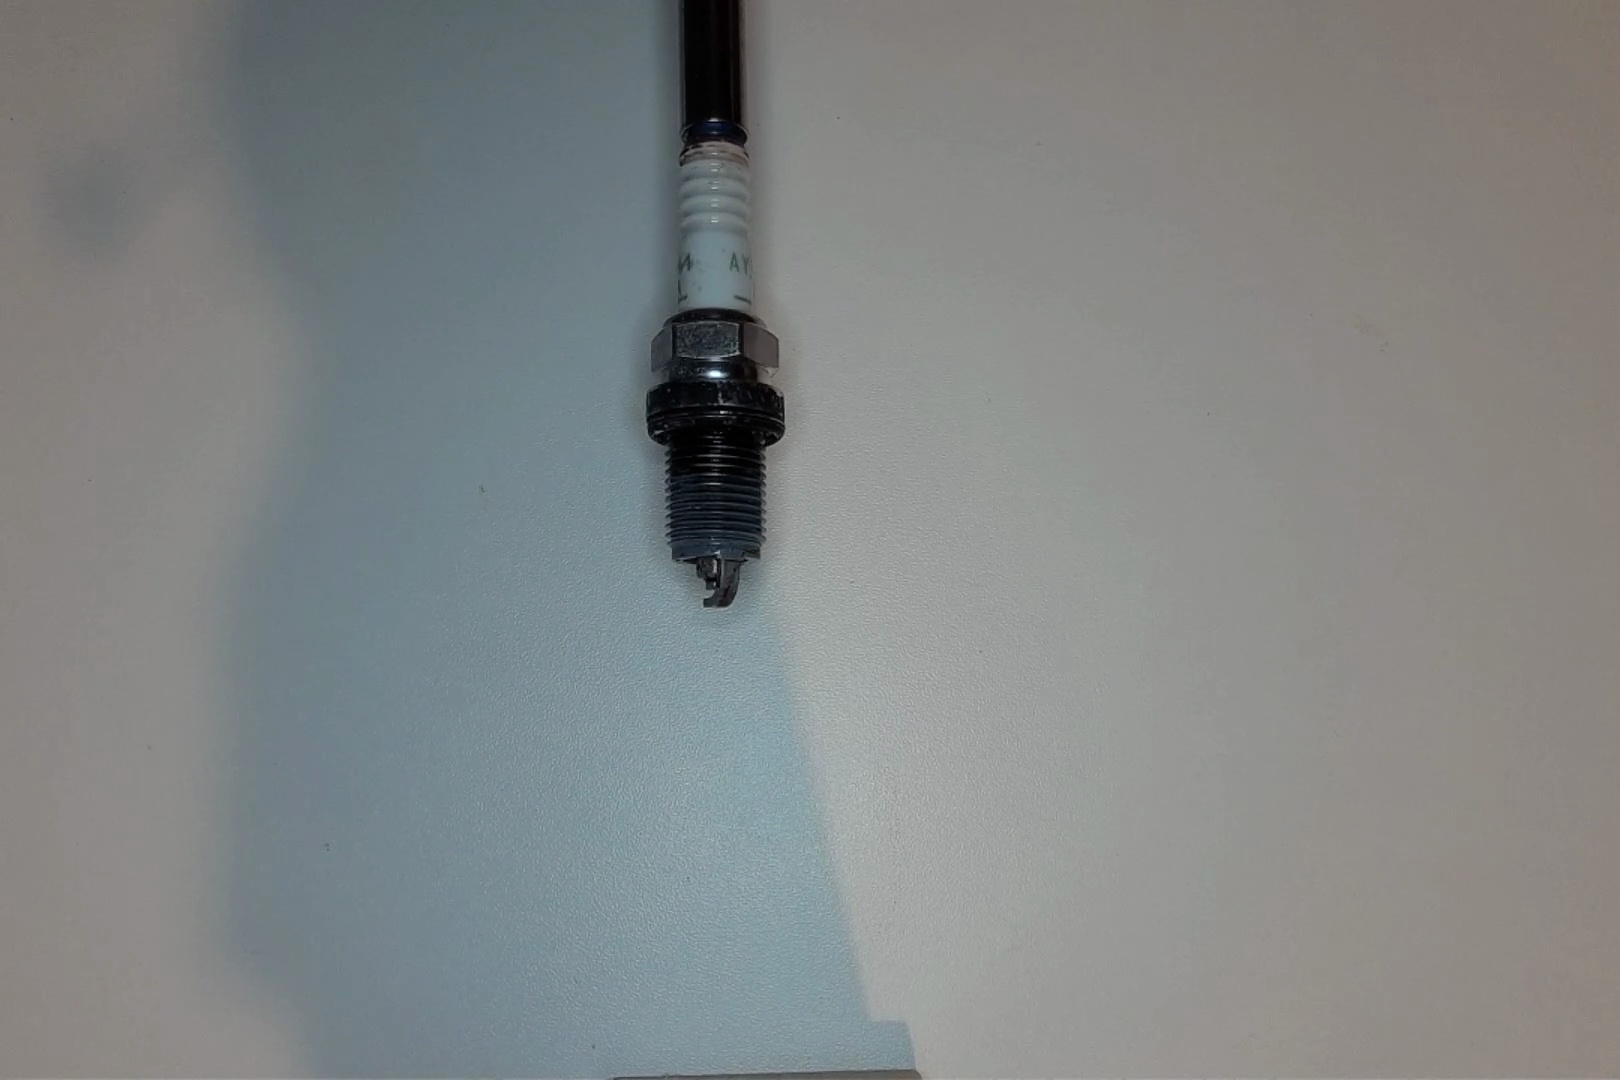
Label: anomaly